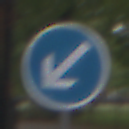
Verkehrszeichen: VorgeschriebeneVorbeifahrtLinks
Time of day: MorningAfternoon
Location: Outdoor (Urban)
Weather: Overcast
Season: NotSpecified
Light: Natural